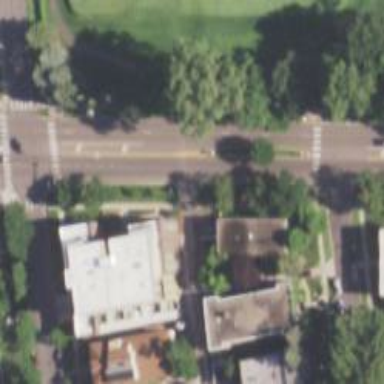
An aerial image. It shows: Primary highway with sidewalk on the left side.